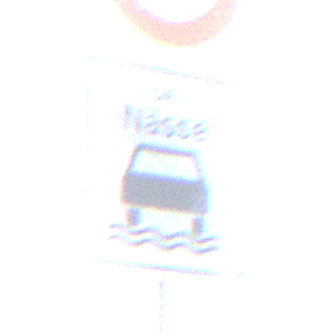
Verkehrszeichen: BeiNaesse
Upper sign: Geschwindigkeit90
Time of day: SunriseSunset
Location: Outdoor (Urban)
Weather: PartlyCloudy
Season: NotSpecified
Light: Natural